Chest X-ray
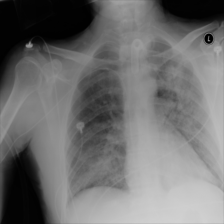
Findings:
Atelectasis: negative
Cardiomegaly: negative
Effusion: negative
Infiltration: positive
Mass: negative
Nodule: negative
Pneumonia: negative
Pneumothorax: negative
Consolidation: negative
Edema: negative
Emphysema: negative
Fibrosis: negative
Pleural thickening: negative
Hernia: negative